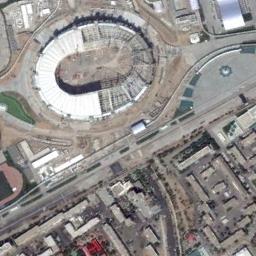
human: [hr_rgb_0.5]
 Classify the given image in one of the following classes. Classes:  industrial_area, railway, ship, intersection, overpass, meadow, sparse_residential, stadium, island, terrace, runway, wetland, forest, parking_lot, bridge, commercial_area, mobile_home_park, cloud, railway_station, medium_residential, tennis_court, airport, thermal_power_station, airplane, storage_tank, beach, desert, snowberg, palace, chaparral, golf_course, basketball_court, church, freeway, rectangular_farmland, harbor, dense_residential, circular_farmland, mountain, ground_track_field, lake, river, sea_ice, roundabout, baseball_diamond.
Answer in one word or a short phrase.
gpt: stadium